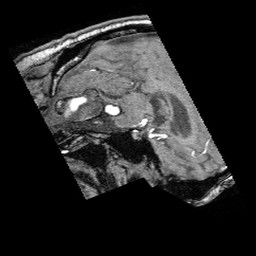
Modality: angio
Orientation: sagittal
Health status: ill
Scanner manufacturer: siemens
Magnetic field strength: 3 T
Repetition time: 0.023 s
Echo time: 0.00395 s